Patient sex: M
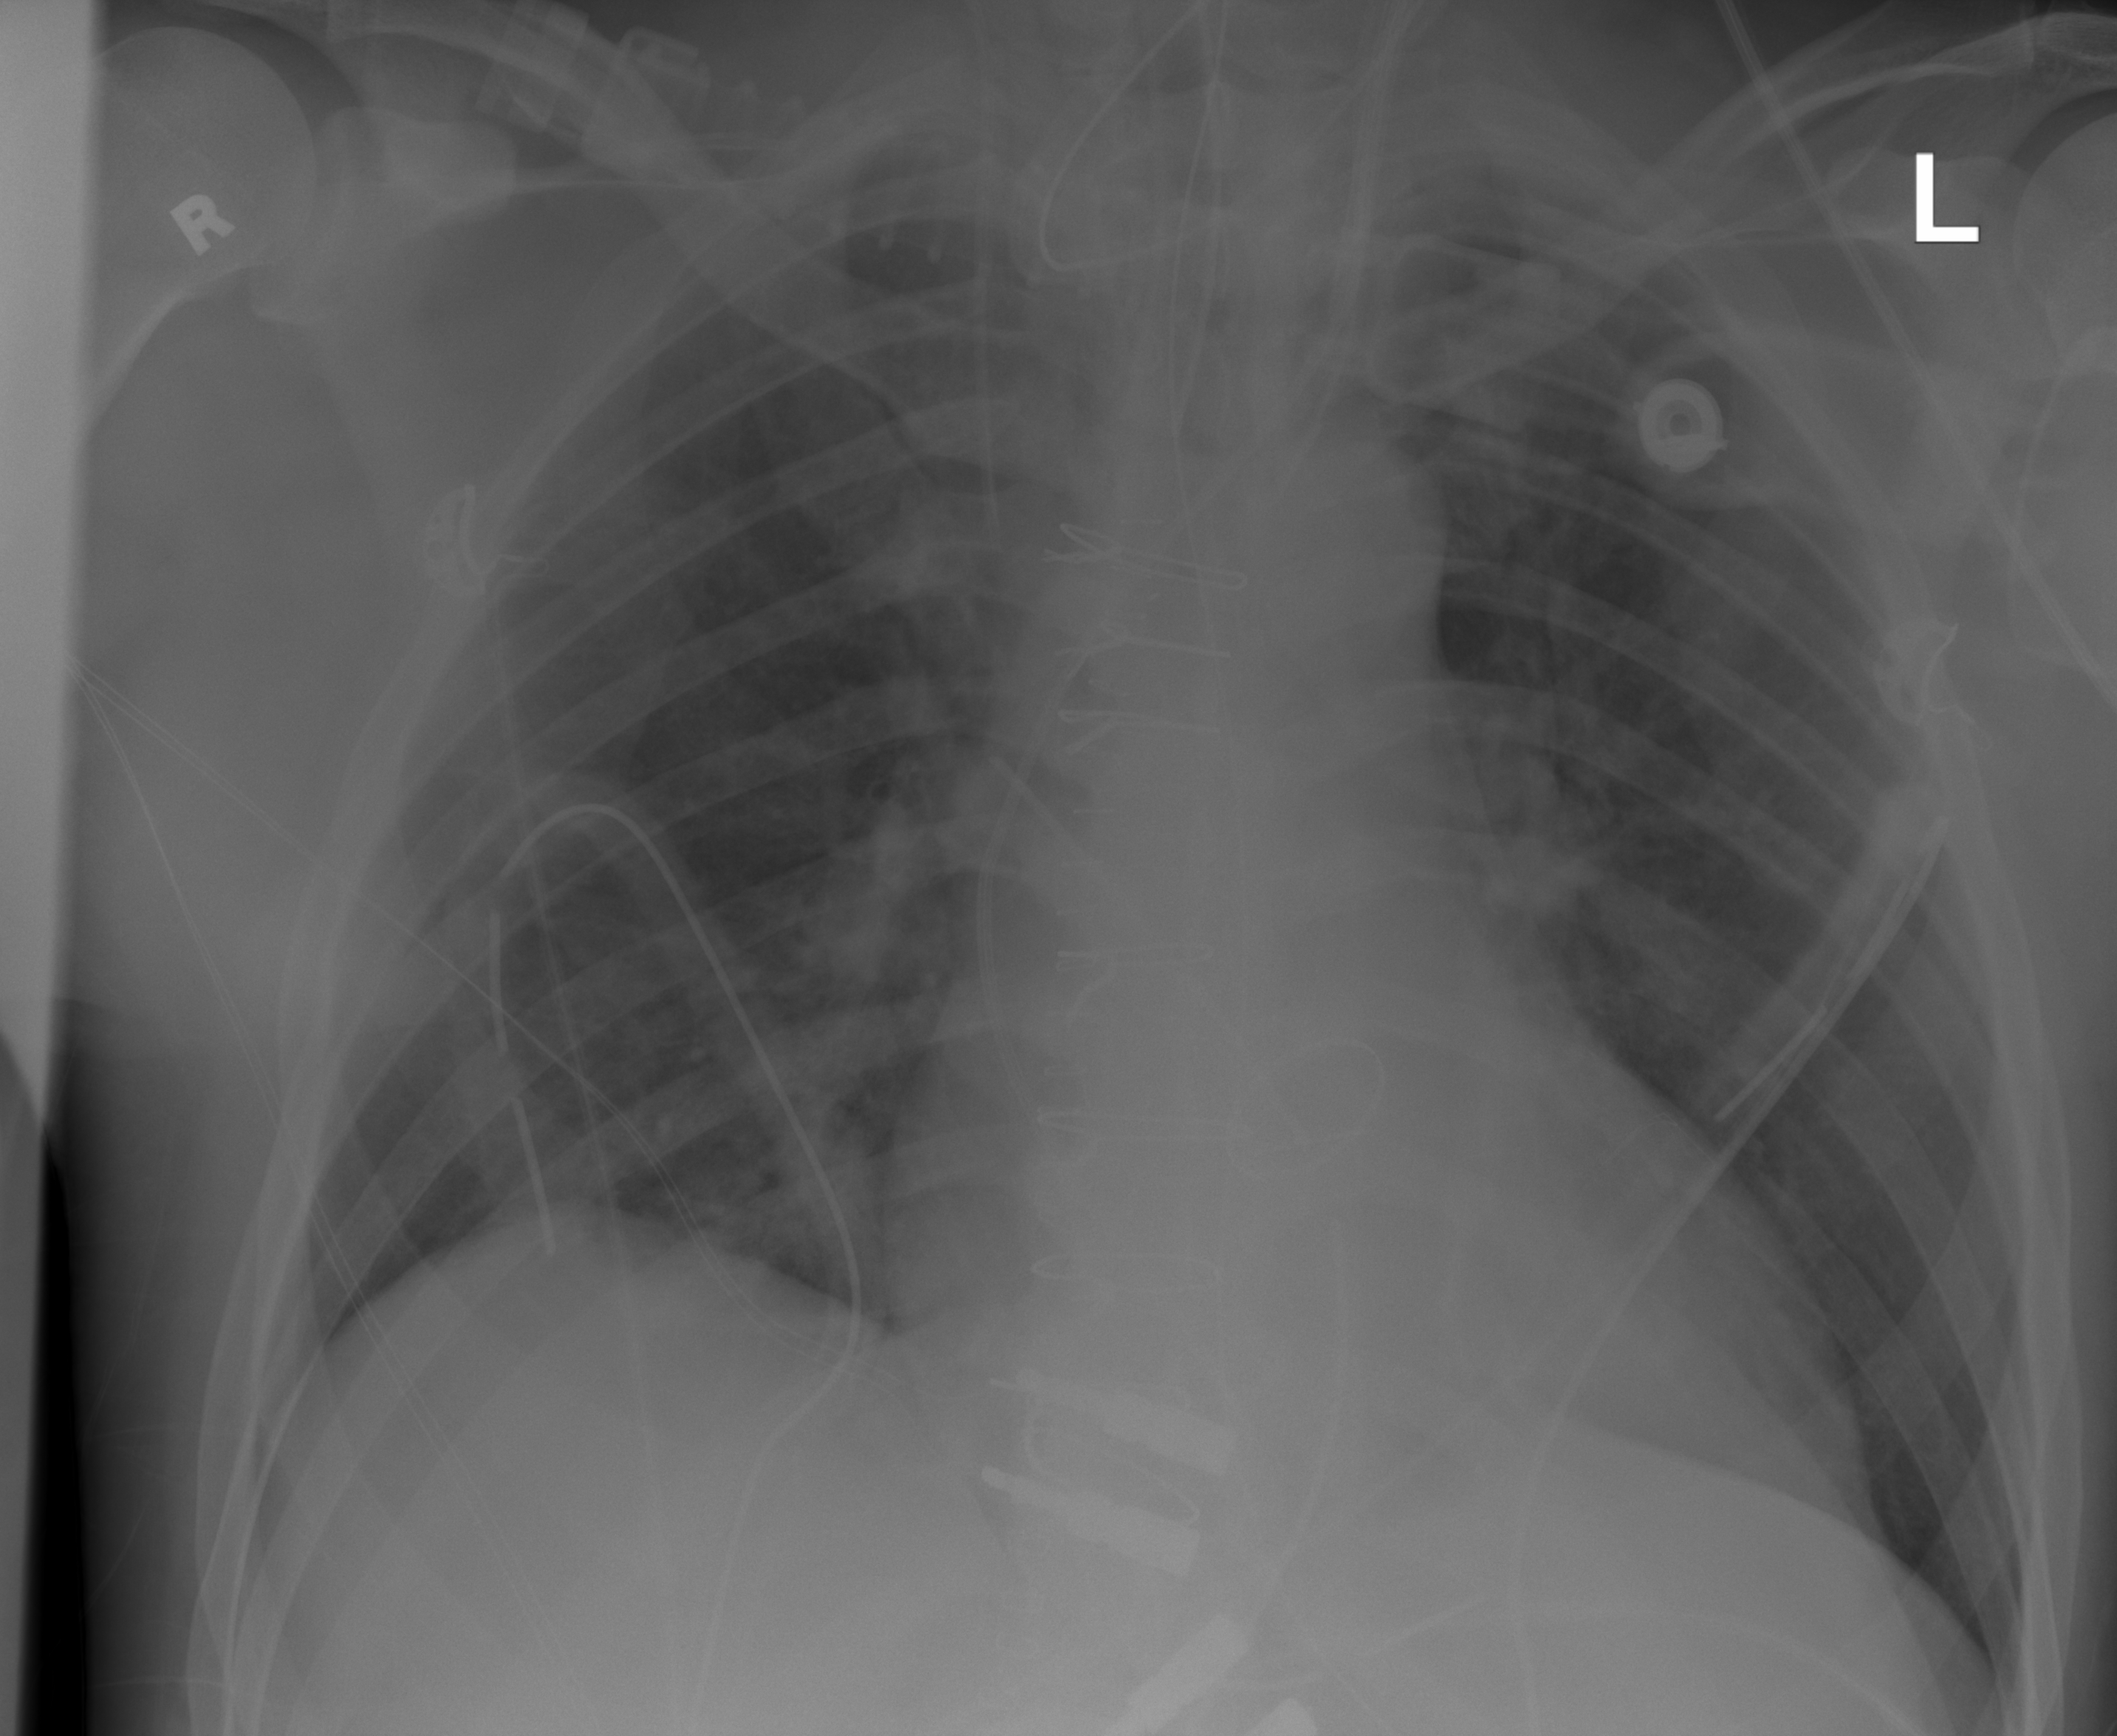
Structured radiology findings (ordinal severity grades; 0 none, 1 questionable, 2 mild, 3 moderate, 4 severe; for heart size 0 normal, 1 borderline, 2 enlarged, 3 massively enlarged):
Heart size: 2
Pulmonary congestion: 2
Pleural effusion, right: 0
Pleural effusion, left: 0
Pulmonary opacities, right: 0
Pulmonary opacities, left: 0
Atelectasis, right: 2
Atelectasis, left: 2